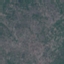
Land use / land cover class: HerbaceousVegetation